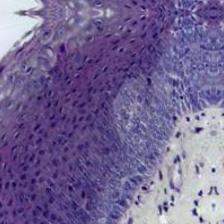
Diagnosis: Normal